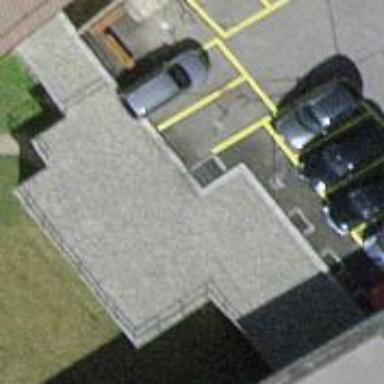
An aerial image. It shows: View of roof of building.